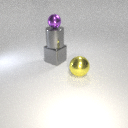
large gray metal cube below large gray metal cylinder